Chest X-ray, AP view. Patient: 19 years old, sex F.
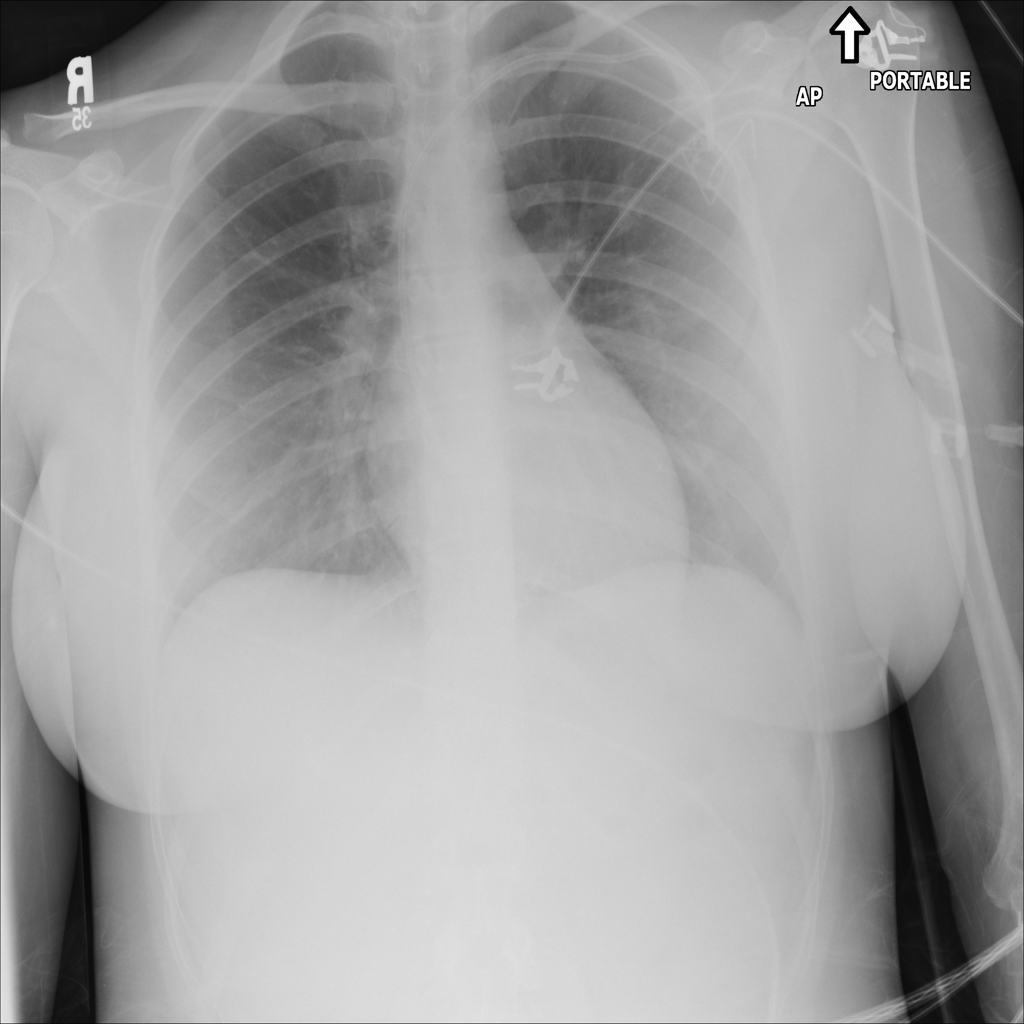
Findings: No Finding